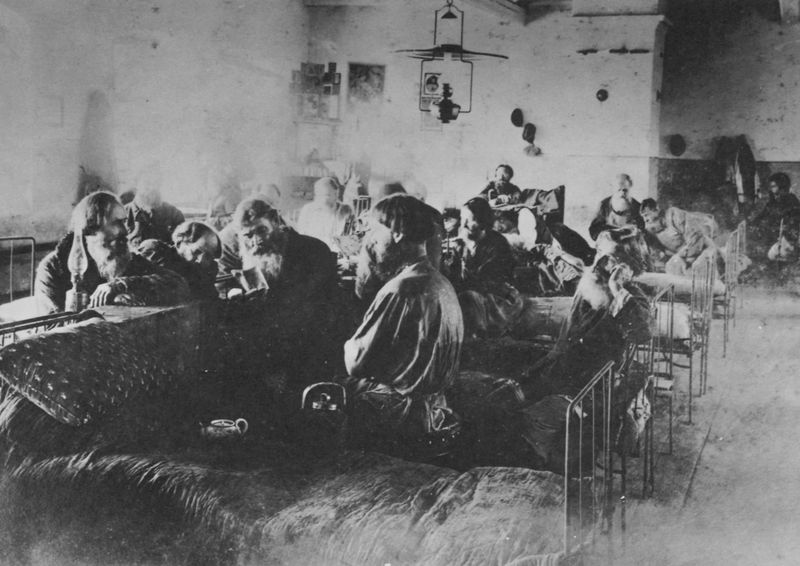
Titel: Krankenhausabteilung in einer Provinzstadt
Künstler: Russischer Photograph
Standort: Paris
Institution: Librairie de Sialsky
Schlagwörter: dunkel, gruppe, mann, schatten, weiß, menschen, sitzen, wäsche, fenster, frau, frisur, grau, haar, hell, lampe, lampen, licht, männer, raum, schwarz, stühle, tische, zimmer, bart, bärte, hemd, wand, arm, arme, falten, innenraum, tischdecke, boden, haare, decke, kanne, bilder, schlafen, unterhaltung, russland, sonnenlicht, mauer, saal, kissen, bett, schlafzimmer, bettgestell, faltenwurf, matratze, foto, fotografie, photographie, wände, ärmlich, krank, kloster, schwarz weiss, frisus, photo, schwarz weis, bettzeug, öllampe, teekanne, gegenlicht, kranke, krankenhaus, armut, bet, eisengitter, bettwäsche, kopfkissen, petroleumlampe, decken, betten, matratzen, schlafsaal, unbunt, filmszene, überbelichtet, lazarett, asyl, bette, bettgestelle, eisengestelle, krankenhaussaal, lazarrett, matrazze, überbelichtung